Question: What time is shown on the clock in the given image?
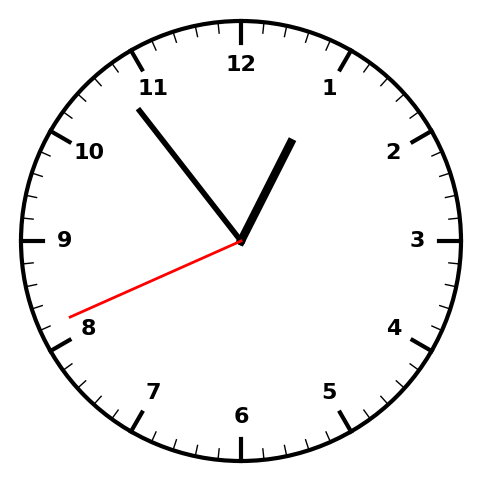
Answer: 12:53:41